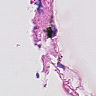
Metastatic tissue present: no